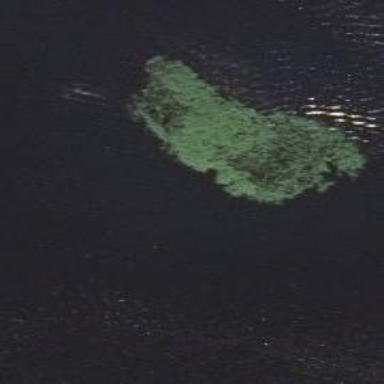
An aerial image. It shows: Islet.